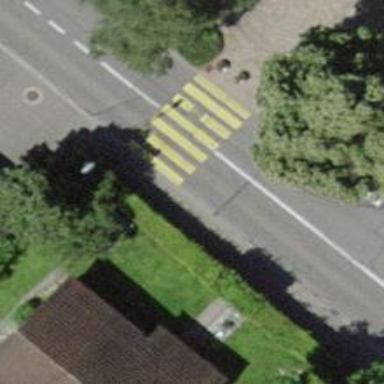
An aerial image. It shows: Uncontrolled zebra crossing with yellow markings.